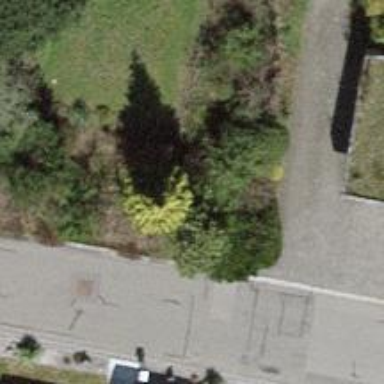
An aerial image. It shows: Urban tree adds touch of nature to the surroundings.